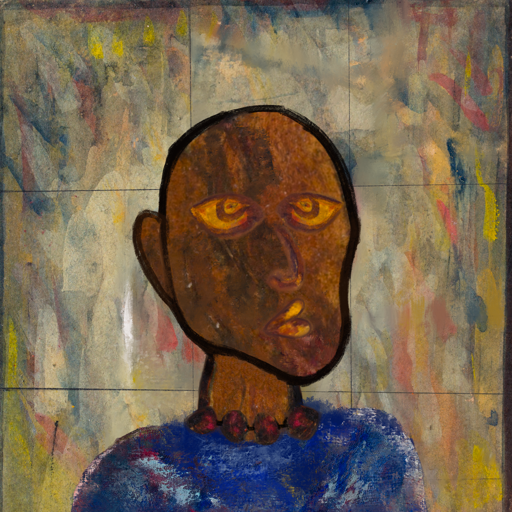
Background: GypsyMother, Head And Neck Side: Mosgoul, Face Side: Comrade, Bust: Irani, Hair Side: Blank, Head Accessory: Blank, Second Necklace: Blank, Necklace: Mosgoul, Baby: Blank